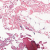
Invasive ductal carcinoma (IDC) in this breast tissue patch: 0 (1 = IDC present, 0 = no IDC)